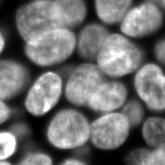
Tissue sample: ovarian
Magnification: 5.0x
Cell type: Pericytes
Senescence state: senescent